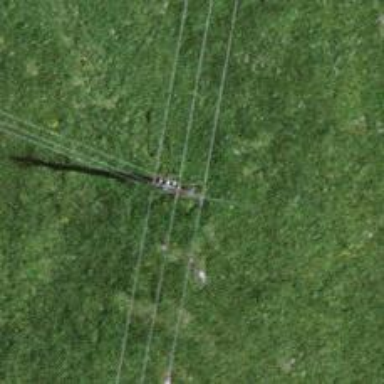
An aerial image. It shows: Power pole.